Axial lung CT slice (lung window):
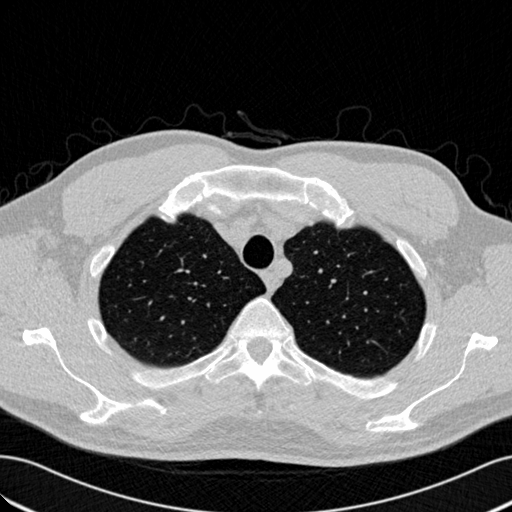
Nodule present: no